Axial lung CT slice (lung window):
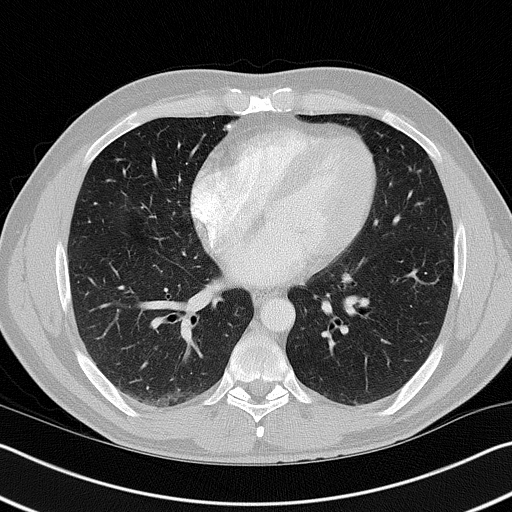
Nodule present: yes
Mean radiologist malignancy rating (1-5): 1